Aerial crown-view tile of a tropical tree (Barro Colorado Island, Panama), acquired 20250512:
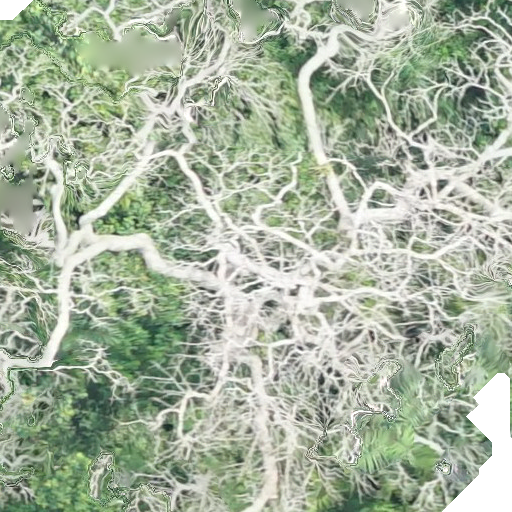
Species: Dipteryx oleifera
GBIF accepted scientific name: Dipteryx oleifera
Crown area: 767.434 m²